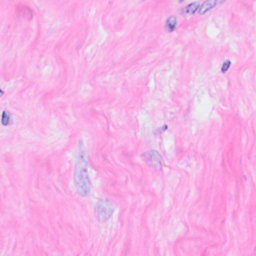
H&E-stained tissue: Breast